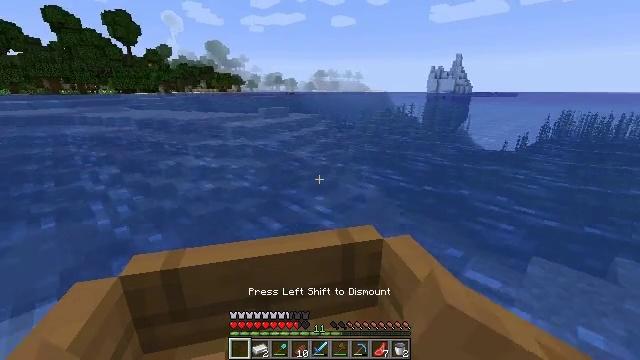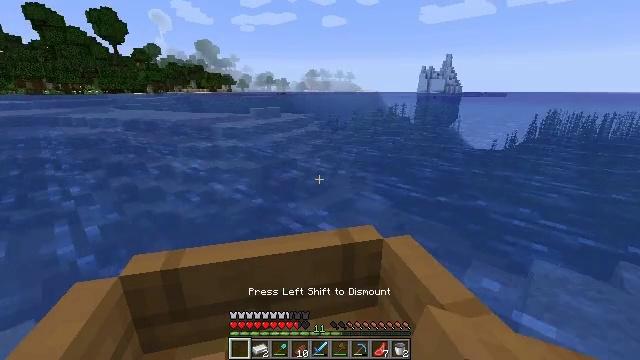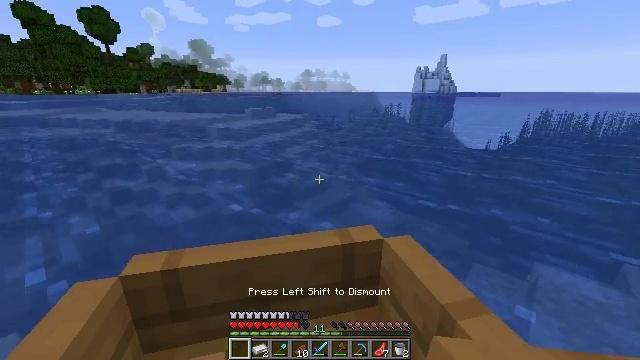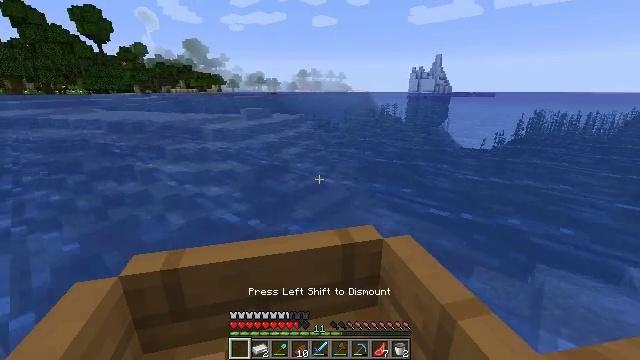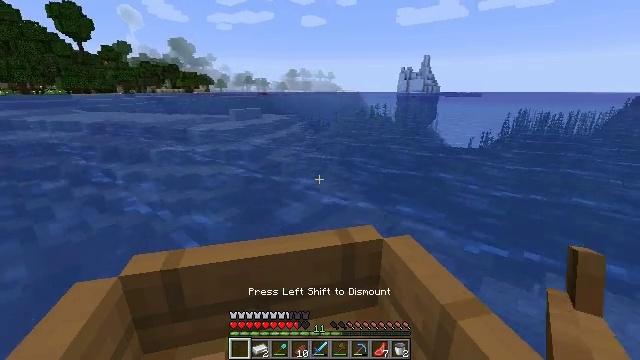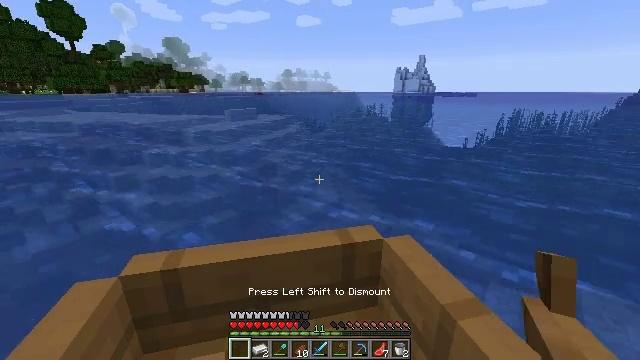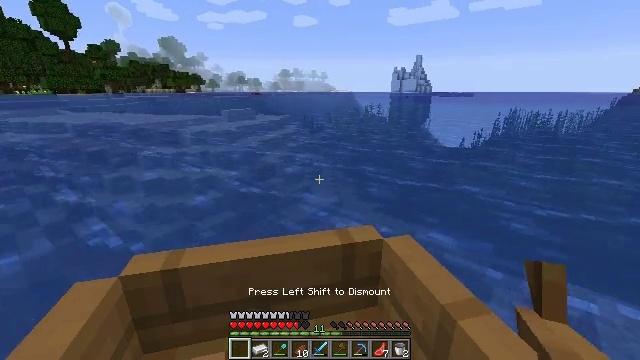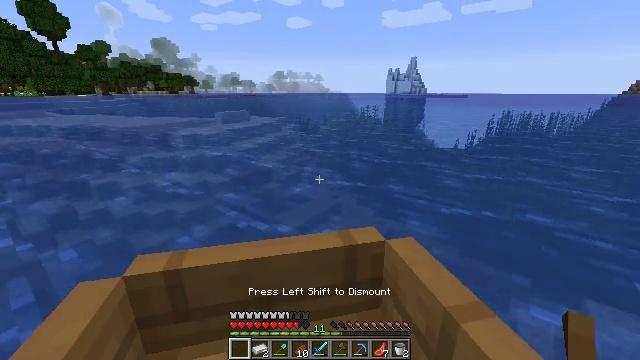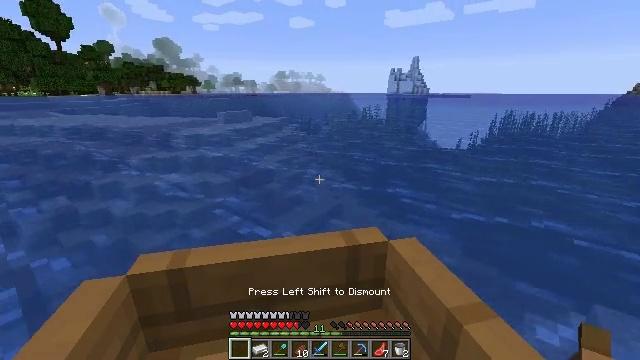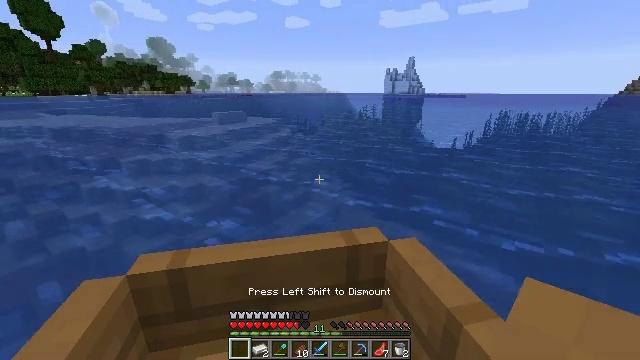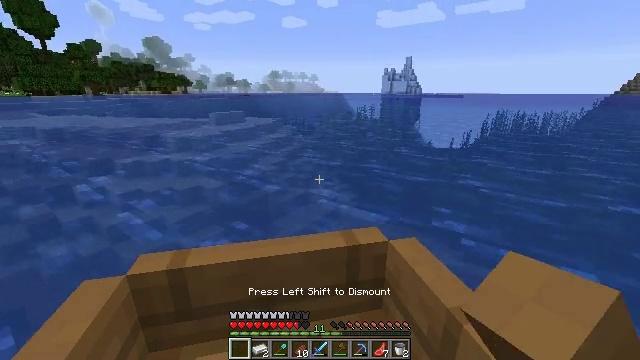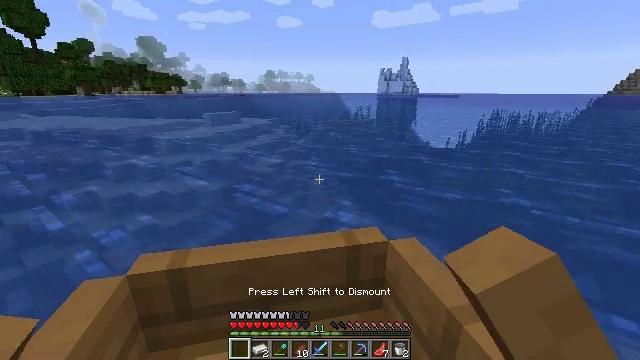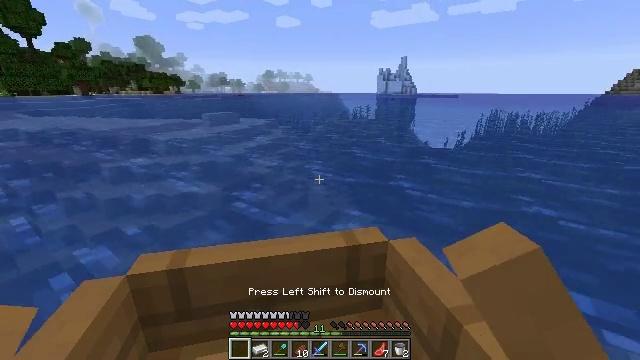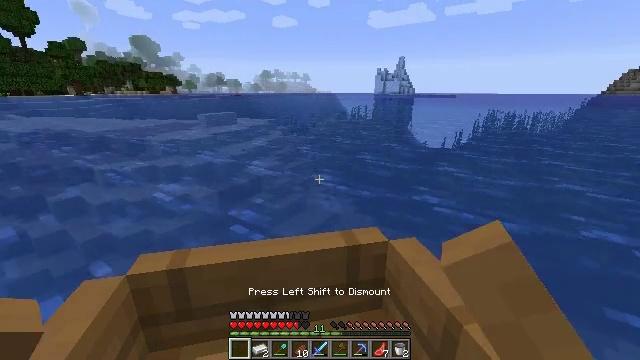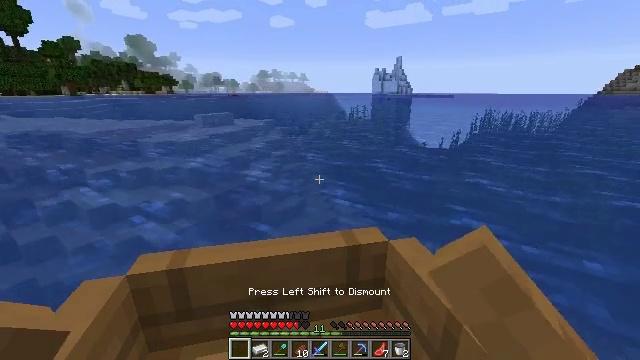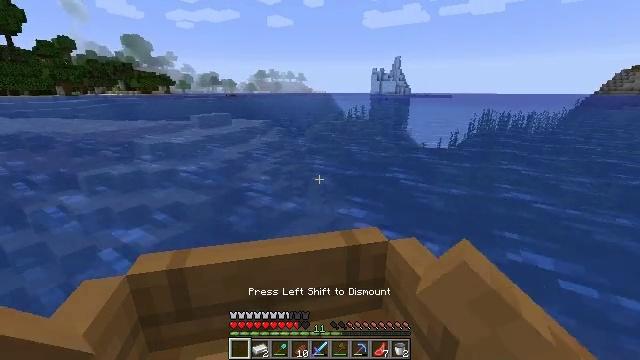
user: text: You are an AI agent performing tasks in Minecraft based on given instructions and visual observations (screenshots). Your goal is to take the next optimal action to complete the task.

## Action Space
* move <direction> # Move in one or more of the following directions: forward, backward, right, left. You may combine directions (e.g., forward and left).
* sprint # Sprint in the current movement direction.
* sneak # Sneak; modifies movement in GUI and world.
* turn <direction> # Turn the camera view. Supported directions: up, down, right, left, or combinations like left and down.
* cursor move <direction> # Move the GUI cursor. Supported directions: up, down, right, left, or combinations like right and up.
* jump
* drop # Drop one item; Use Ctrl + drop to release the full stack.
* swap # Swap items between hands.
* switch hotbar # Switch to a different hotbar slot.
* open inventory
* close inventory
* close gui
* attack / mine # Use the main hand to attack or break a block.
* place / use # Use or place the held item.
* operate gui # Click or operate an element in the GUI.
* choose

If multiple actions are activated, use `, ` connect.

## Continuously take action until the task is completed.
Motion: motion action
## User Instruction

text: Harvest hay blocks from the village.
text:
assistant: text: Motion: move forward
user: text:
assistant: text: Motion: move forward
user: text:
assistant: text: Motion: move forward
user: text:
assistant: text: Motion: move forward
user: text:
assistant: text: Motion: move forward
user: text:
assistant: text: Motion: move forward
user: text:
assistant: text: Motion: move forward
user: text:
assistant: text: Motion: move forward
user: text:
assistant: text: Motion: move forward
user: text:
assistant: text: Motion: move forward
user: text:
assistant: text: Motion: move forward
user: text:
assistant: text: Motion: move forward
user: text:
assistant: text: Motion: move forward
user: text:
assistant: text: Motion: move forward
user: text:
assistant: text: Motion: move forward
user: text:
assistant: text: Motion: move forward
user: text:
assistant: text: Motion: move forward
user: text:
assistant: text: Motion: move forward
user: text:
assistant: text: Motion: move forward
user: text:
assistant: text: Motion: move forward
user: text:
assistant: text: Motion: move forward, turn left
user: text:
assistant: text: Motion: move forward, turn left
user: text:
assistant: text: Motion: move forward
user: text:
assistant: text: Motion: move forward
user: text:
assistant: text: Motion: move forward
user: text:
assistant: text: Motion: move forward
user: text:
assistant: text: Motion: move forward
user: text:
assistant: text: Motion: move forward
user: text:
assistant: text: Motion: move forward
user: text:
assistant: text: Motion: move forward